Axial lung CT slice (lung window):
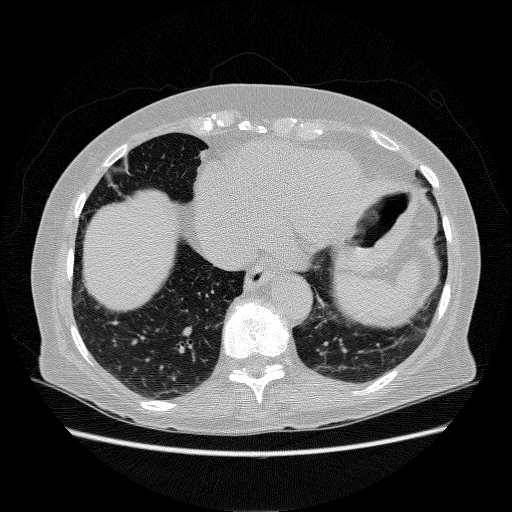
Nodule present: no